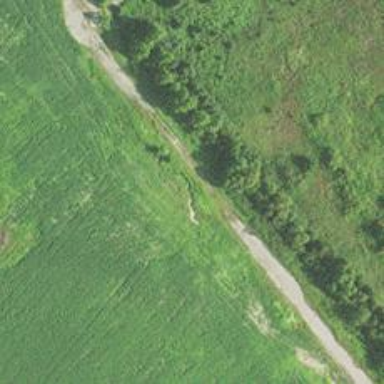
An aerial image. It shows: Culvert tunnel.